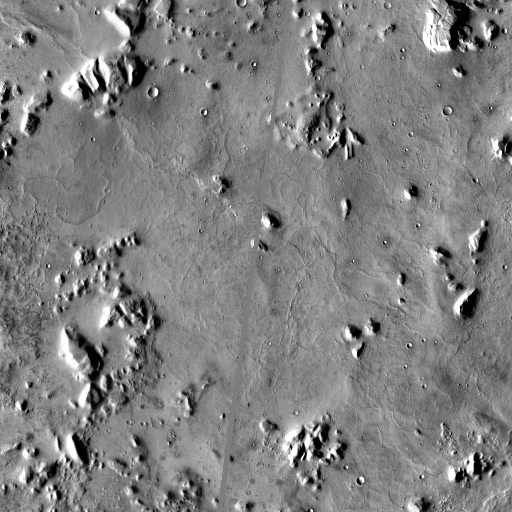
Crater classes present: Background, Other, Buried